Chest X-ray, PA view. Patient: 27 years old, sex F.
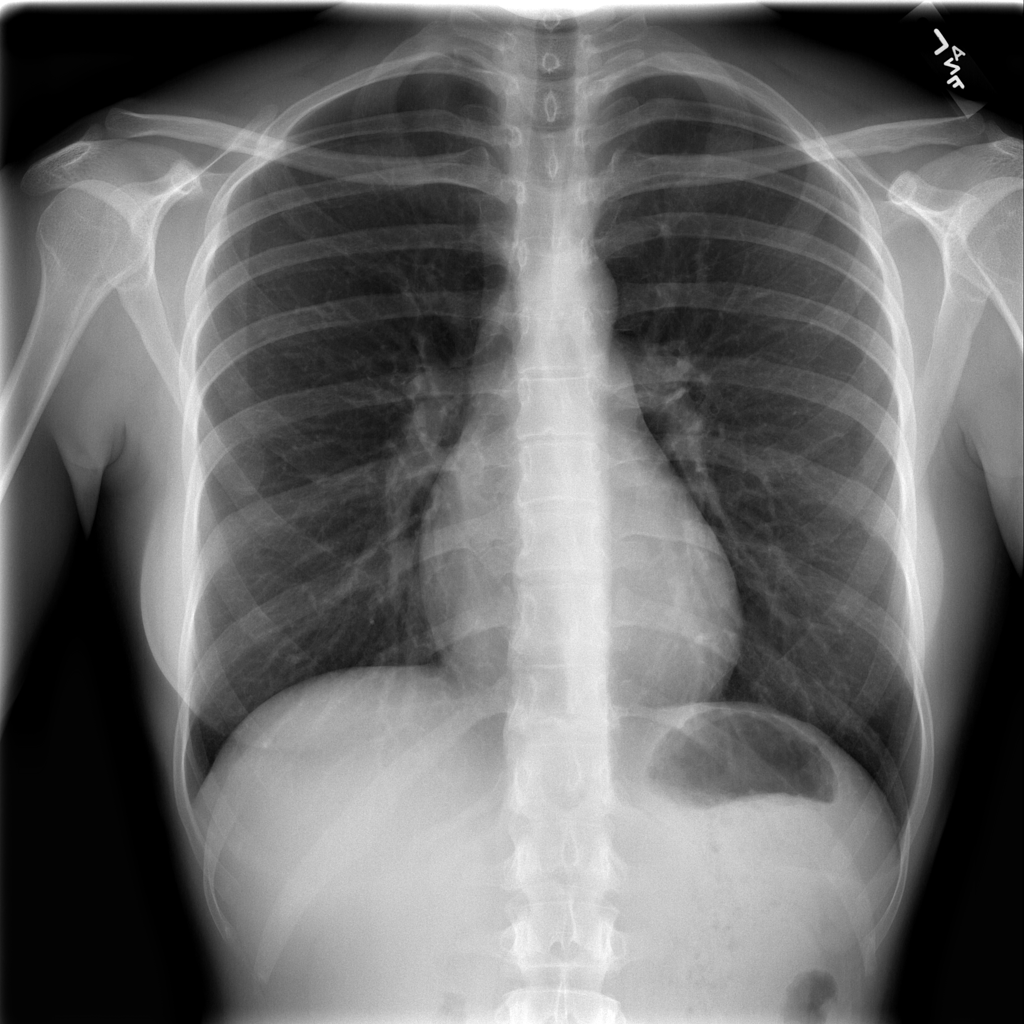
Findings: No Finding